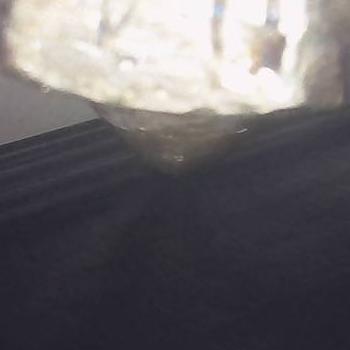
Flow rate: 84%